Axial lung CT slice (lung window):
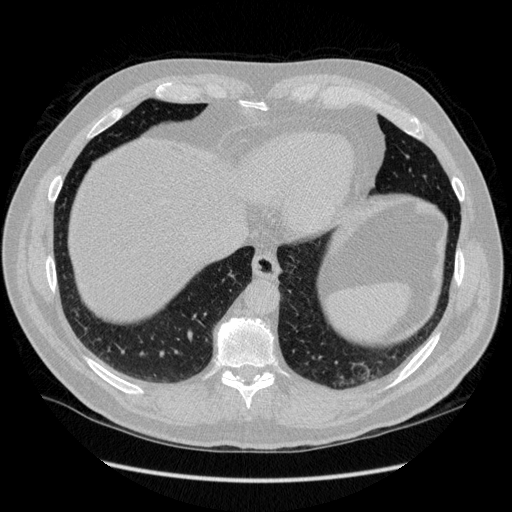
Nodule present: no